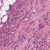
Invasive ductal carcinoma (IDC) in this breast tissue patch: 1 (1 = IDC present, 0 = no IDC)